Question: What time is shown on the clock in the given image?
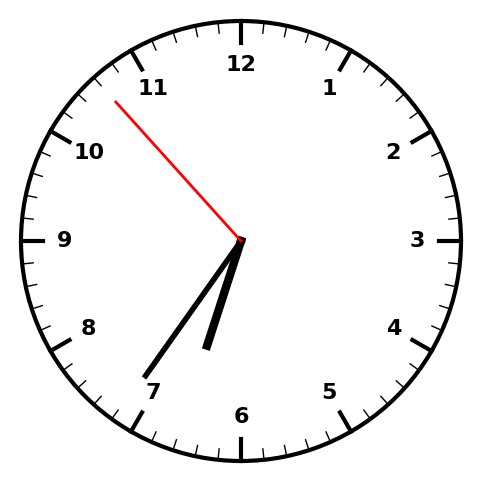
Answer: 06:35:53